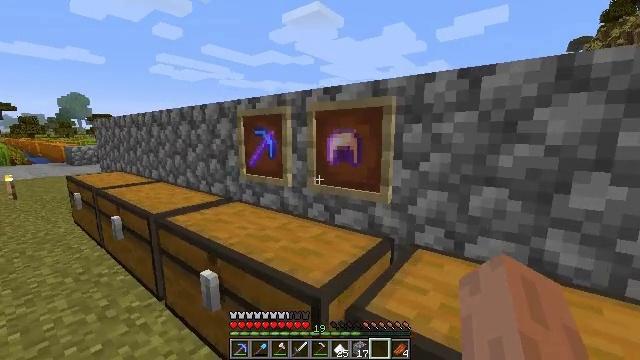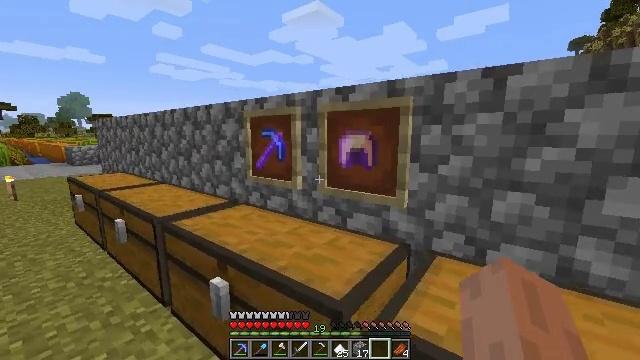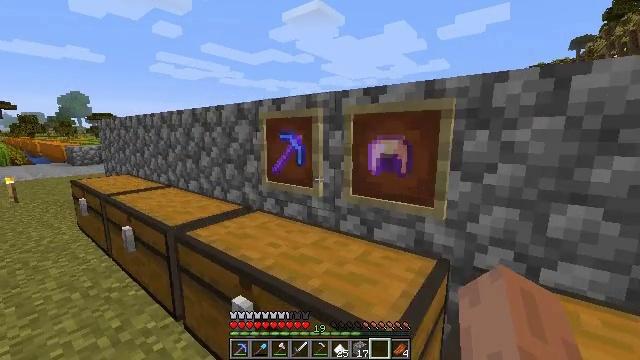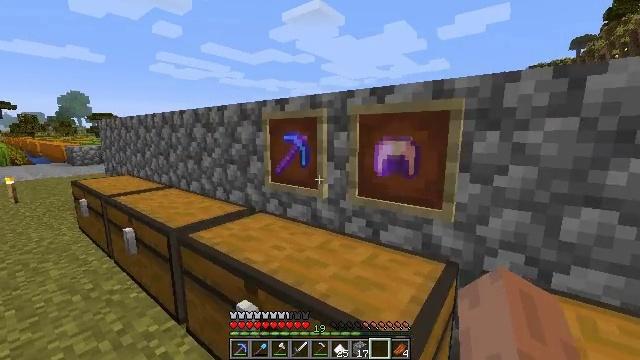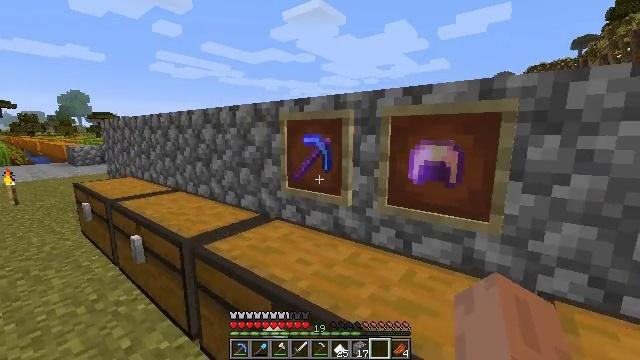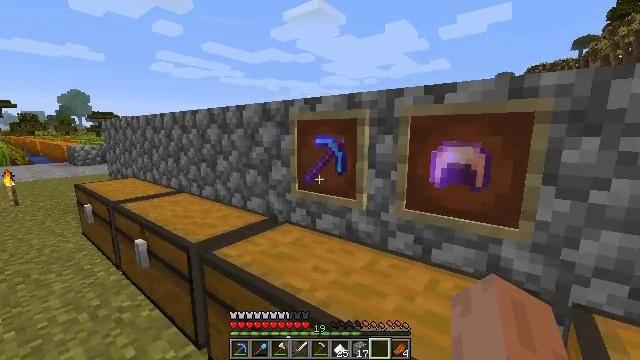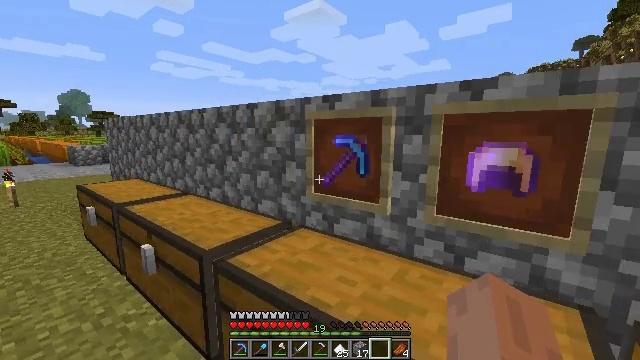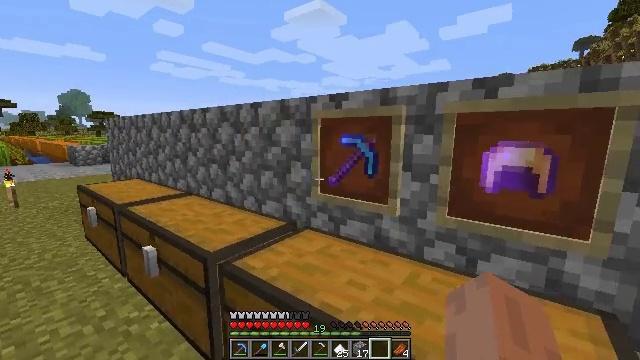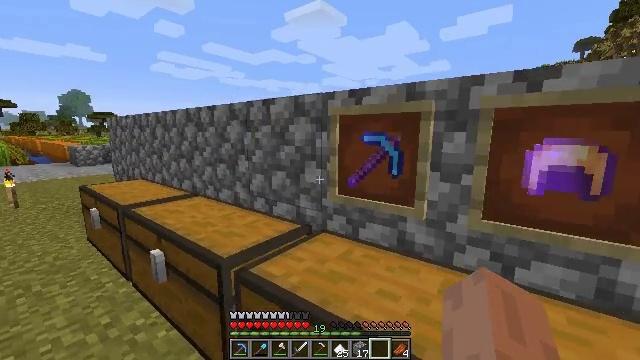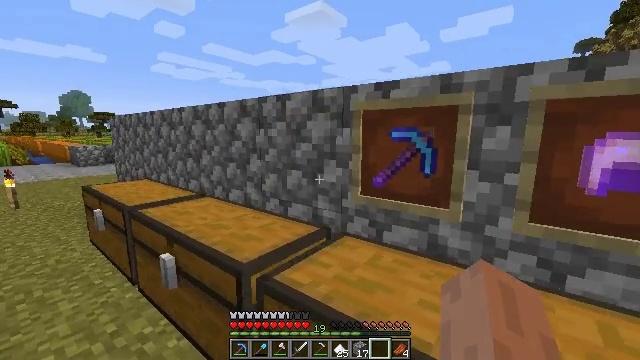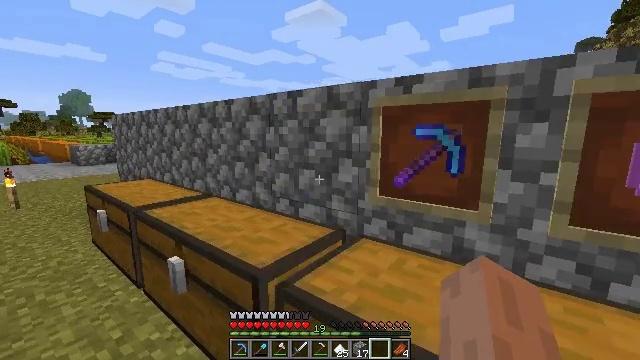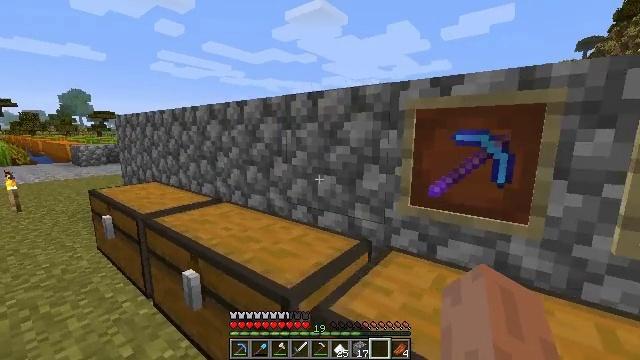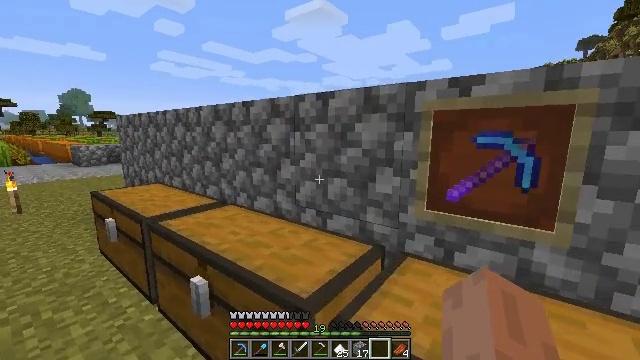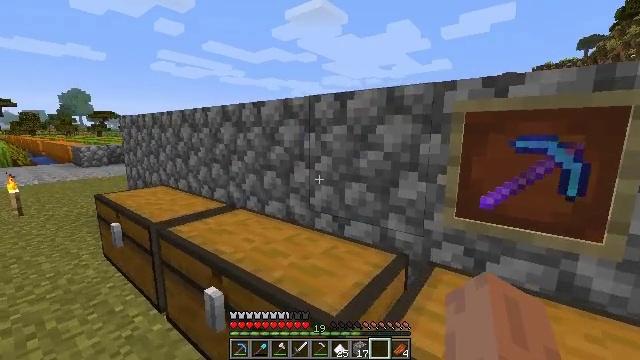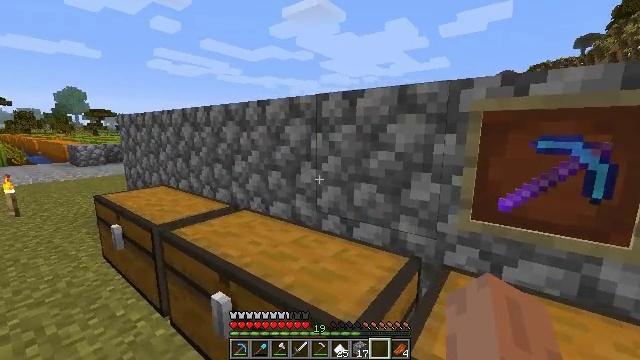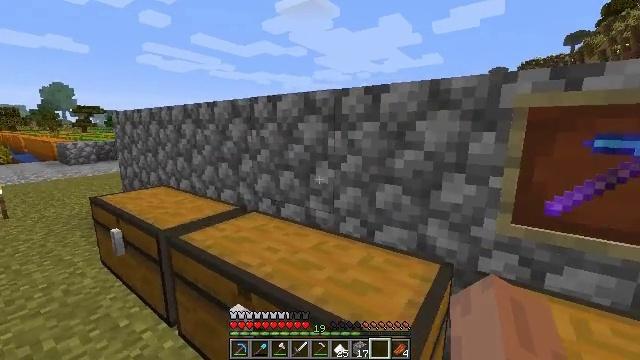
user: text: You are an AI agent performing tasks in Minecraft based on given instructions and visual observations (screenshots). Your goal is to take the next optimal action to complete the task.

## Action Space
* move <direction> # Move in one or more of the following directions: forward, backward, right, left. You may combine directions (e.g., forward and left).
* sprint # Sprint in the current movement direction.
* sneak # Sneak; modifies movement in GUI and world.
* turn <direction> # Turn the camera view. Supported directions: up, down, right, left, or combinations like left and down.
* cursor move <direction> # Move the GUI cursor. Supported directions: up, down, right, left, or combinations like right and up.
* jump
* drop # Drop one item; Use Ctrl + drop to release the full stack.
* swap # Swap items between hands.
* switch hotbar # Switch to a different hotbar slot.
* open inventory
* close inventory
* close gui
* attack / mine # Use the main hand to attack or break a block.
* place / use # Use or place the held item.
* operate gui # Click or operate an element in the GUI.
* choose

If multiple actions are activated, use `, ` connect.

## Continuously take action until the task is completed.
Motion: motion action
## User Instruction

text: Use materials in the crafting table to make an item frame.
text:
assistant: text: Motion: move left
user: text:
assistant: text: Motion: move left
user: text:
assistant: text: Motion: move left
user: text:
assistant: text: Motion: move left
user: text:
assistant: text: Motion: move left
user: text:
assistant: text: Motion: move left
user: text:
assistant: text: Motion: move left
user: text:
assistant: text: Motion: move left
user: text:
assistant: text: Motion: move left
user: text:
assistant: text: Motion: move left
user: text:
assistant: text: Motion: move left
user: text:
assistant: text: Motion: move left
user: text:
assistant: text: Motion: move left
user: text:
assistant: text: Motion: move left
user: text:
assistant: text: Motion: move left, turn right
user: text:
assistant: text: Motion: move left, turn right
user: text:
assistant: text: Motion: move left, turn right and down
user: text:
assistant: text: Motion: move left, turn right
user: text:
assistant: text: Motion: move left, turn right
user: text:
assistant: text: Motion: move left, turn right
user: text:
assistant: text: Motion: no_op
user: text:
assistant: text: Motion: turn right
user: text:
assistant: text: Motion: turn right
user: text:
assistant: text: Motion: turn right
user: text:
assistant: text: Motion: turn right
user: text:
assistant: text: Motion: turn right
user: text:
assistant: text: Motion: turn right
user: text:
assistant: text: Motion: turn right
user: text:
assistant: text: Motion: turn right
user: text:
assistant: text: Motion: turn right